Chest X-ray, PA view. Patient: 58 years old, sex F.
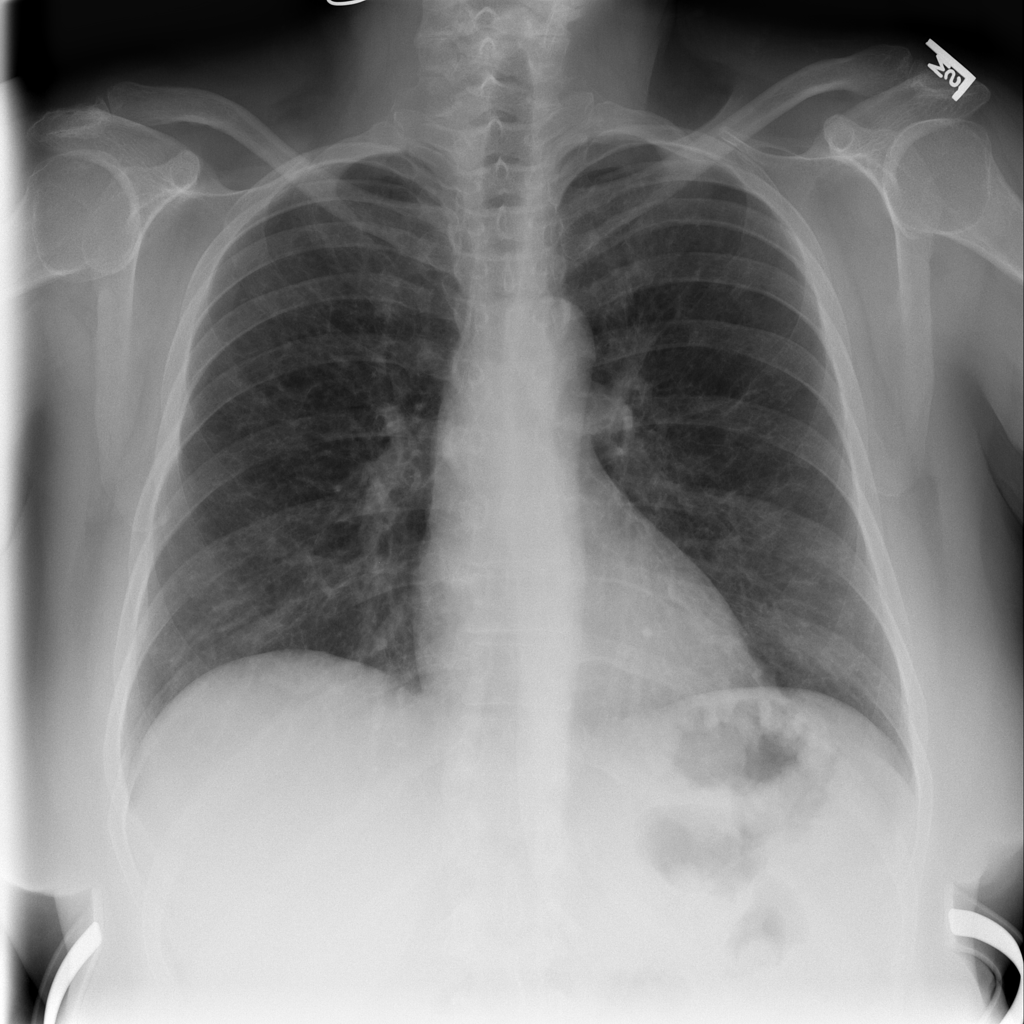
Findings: No Finding